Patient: sex M, age 55
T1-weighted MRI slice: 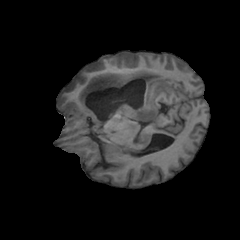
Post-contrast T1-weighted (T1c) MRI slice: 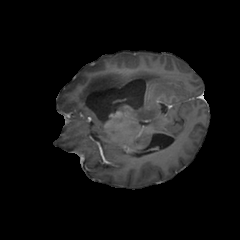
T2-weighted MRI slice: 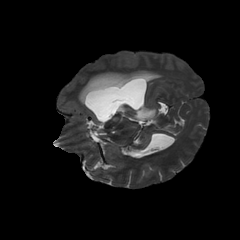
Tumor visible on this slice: yes
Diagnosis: Glioblastoma, IDH-wildtype
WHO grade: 4